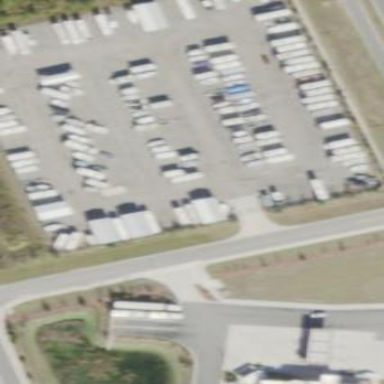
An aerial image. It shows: Boat storage facility available for rental.